【题型】解答题　【知识点】平面几何　【难度】easy
如图，$AB$ 是 $\odot O$ 的直径，$AC$ 是弦，$D$ 是 $\overset{\frown}{AB}$ 的中点，$CD$ 与 $AB$ 交于点 $E$，$F$ 是 $AB$ 延长线上的一点，且 $CF=EF$。

\vspace{1em}
\begin{flalign*}
&(1)\ \text{求证：} CF \text{ 为 } \odot O \text{ 的切线；} &\\
&(2)\ \text{若 } CF=4,\ BF=2,\ \text{求 } \odot O \text{ 的半径。} &
\end{flalign*}
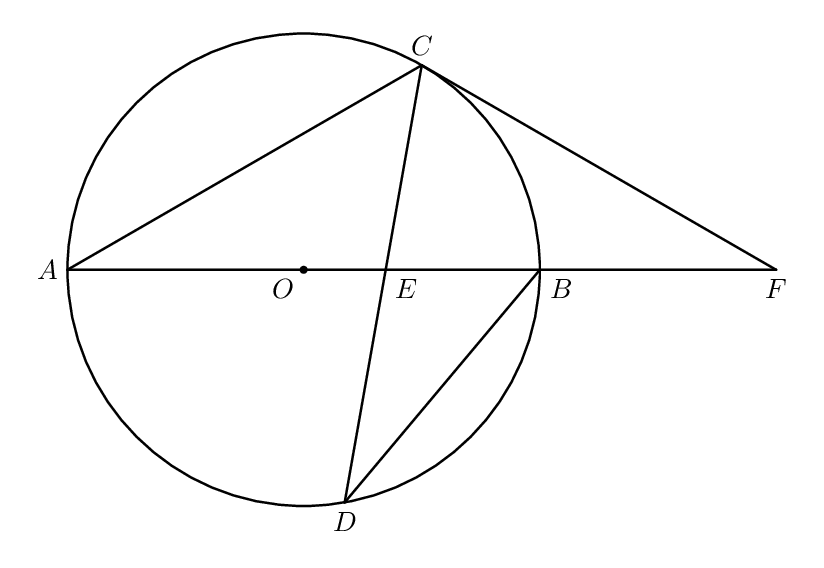
【解答】
\pagestyle{empty}
\noindent
\textbf{【答案】} (1)见解析\\
(2)3\\[6pt]
\textbf{【分析】}\\[6pt]
\textbf{【详解】} (1) 解：证明：连接 $OC$、$OD$，则 $OC=OD$，\\
$\therefore \angle OCD = \angle ODC$，\\
$\because CF=EF$，\\
$\therefore \angle FCE = \angle FEC = \angle OED$，
$\because AB$ 是 $\odot O$ 的直径，$D$ 是 $\overset{\frown}{AB}$ 的中点，\\
$\therefore \overset{\frown}{AD} = \overset{\frown}{BD}$，\\
$\therefore \angle AOD = \angle BOD = \frac{1}{2} \times 180^\circ = 90^\circ$，\\
$\therefore \angle OCF = \angle OCD + \angle FCE = \angle ODC + \angle OED = 90^\circ$，\\
$\because OC$ 是 $\odot O$ 的半径，且 $CF \perp OC$，\\
$\therefore CF$ 为 $\odot O$ 的切线\\[6pt]
(2) 解：$\because CF=4,\ BF=2,\ OB=OC$，\\
$\therefore OF = OB + BF = OC + 2$，\\
$\because \angle OCF = 90^\circ$，\\
$\therefore OC^2 + CF^2 = OF^2$，\\
$\therefore OC^2 + 4^2 = (OC + 2)^2$，\\
解得 $OC = 3$，\\
$\therefore \odot O$ 的半径长为 $3$.

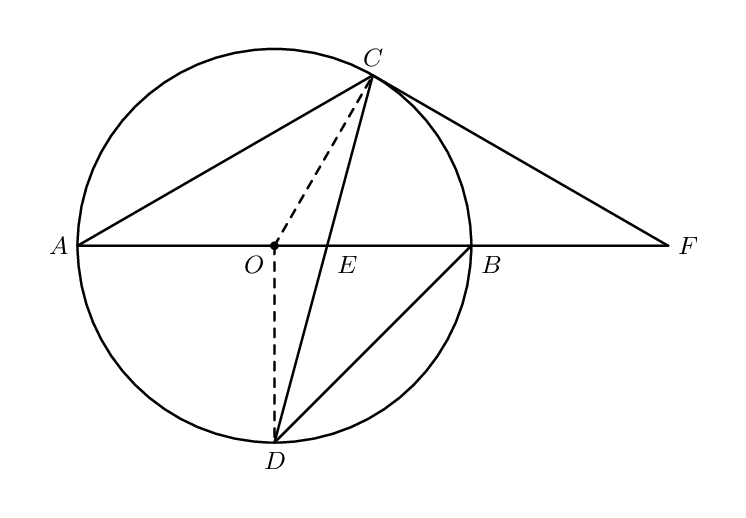